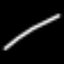
Label: line